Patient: sex M, age 31
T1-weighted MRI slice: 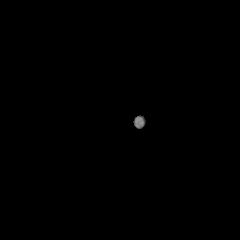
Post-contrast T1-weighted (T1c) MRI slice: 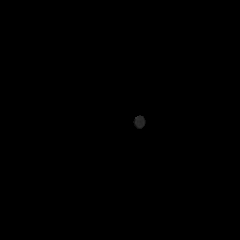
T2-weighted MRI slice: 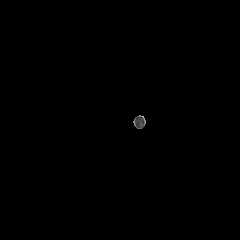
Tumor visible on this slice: no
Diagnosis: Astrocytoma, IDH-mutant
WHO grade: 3